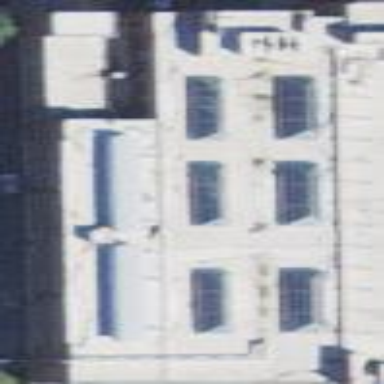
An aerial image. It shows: Industrial building.